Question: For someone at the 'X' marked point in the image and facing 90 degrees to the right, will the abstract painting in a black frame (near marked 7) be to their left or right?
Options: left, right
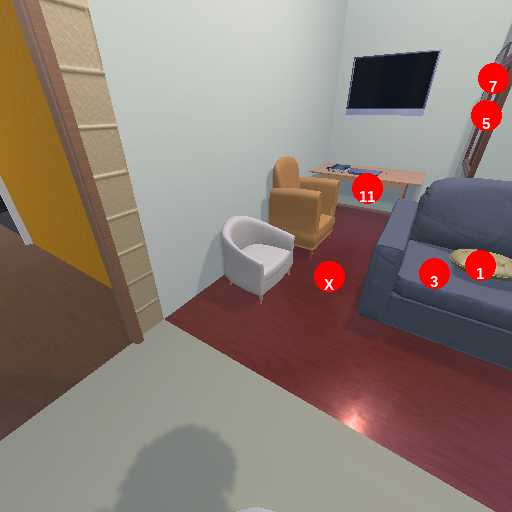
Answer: left